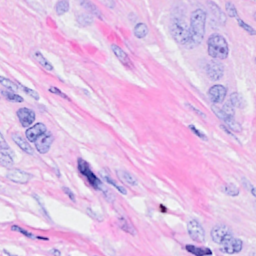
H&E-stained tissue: Breast